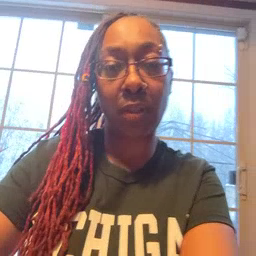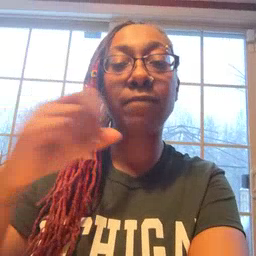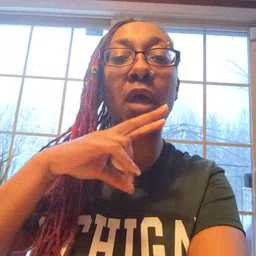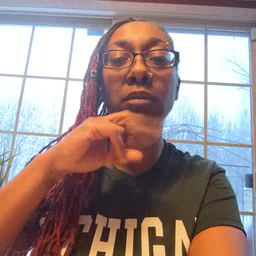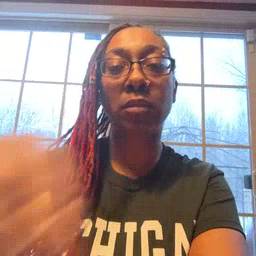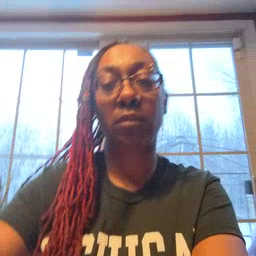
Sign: frog